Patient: sex F, age 61
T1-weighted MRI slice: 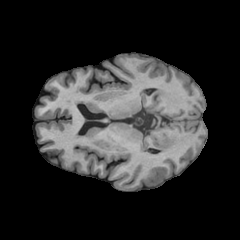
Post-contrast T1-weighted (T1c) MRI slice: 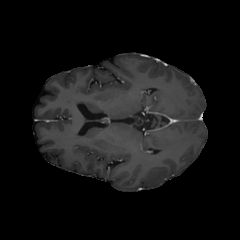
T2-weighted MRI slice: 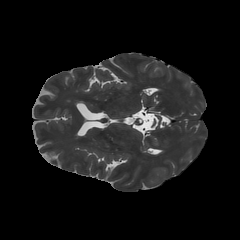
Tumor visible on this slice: no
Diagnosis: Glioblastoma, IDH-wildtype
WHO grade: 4